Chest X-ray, AP view. Patient: 63 years old, sex F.
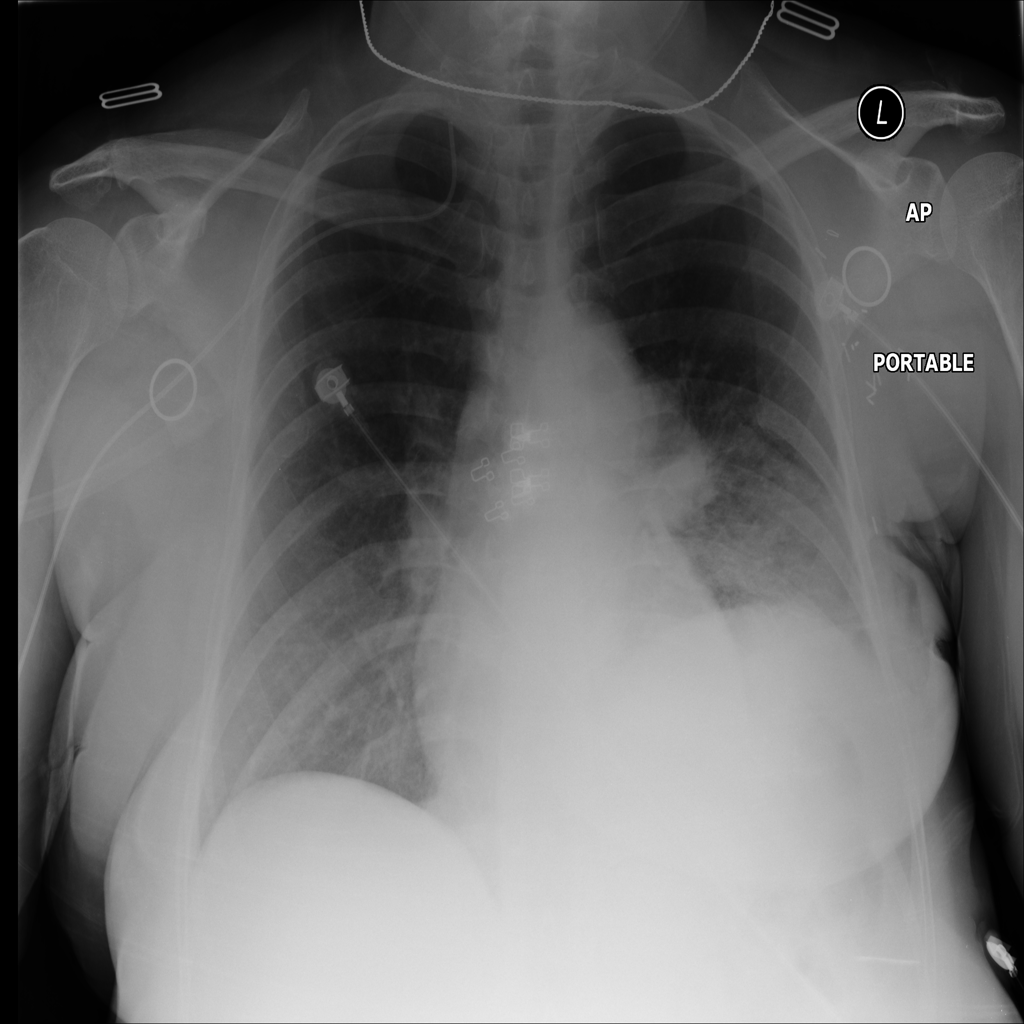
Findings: Effusion, Infiltration